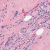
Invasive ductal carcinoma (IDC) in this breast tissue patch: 1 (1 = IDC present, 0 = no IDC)